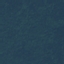
Land use / land cover: Forest